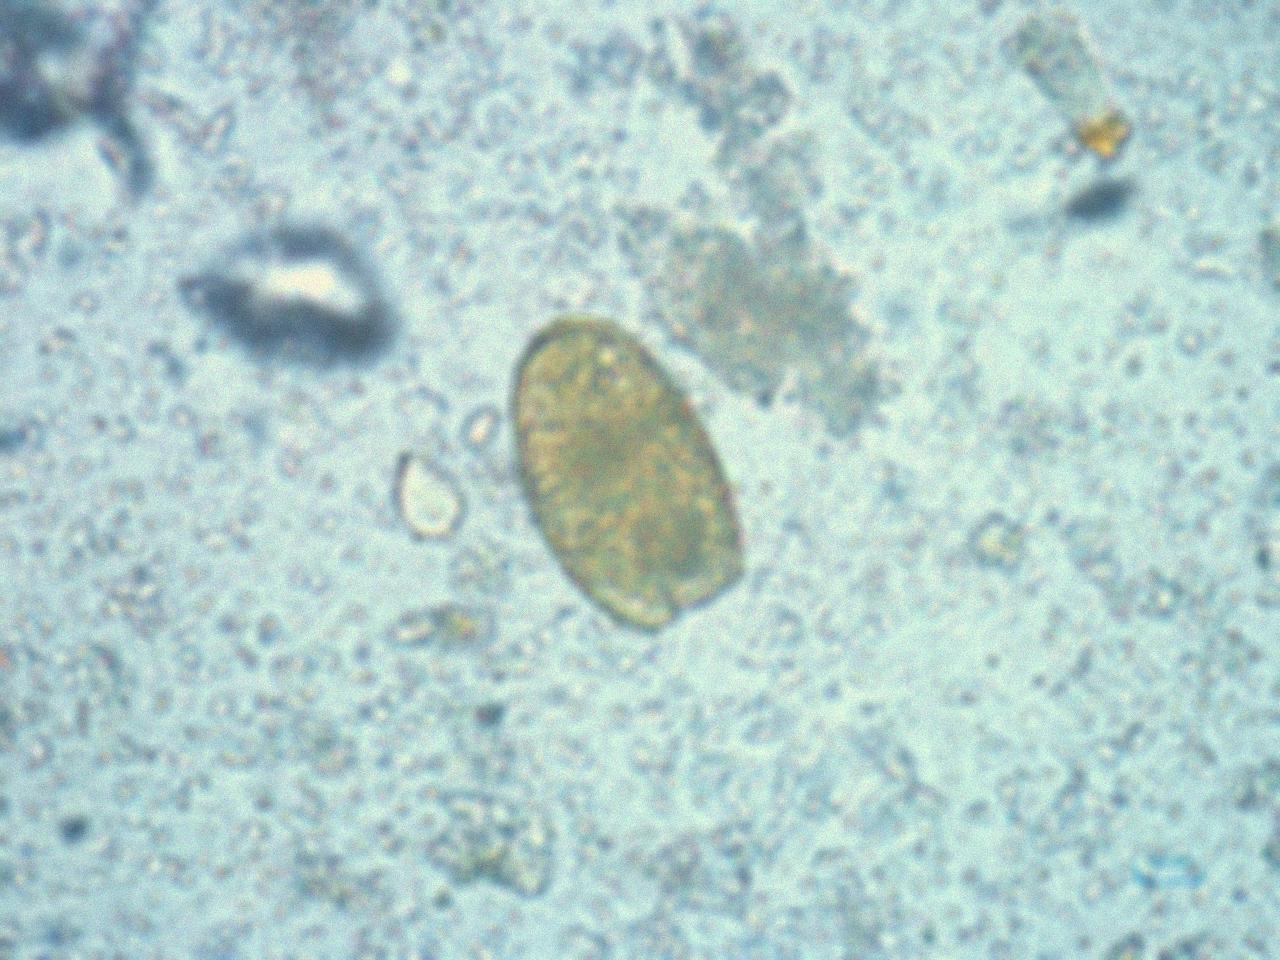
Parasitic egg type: Paragonimus spp